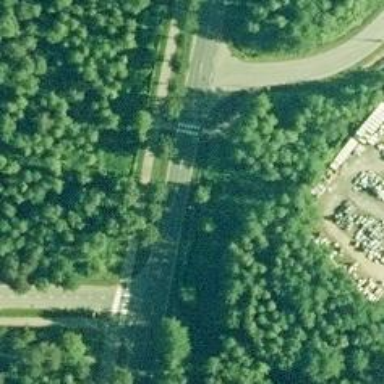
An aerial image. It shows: Asphalt cycleway.